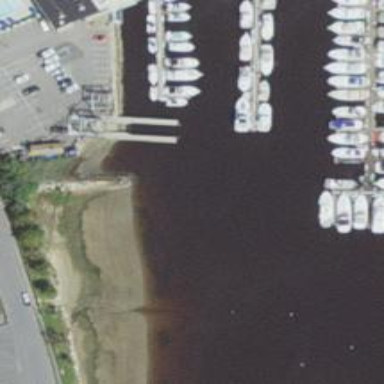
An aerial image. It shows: Pier with mooring facilities.